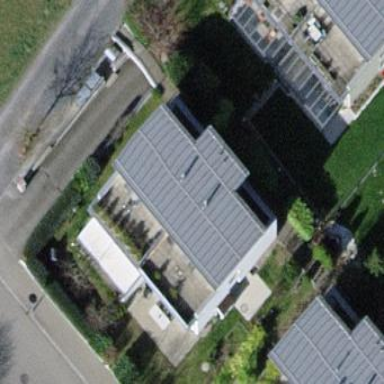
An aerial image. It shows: Terrace building.